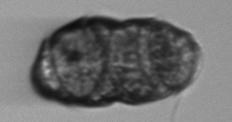
Label: Margalefidinium